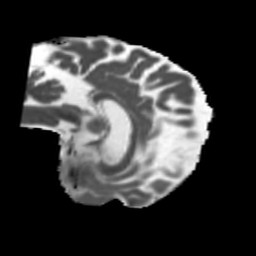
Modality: MD
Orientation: sagittal
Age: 73
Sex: female
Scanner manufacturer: siemens
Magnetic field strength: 3 T
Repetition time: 5.47 s
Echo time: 0.0854 s